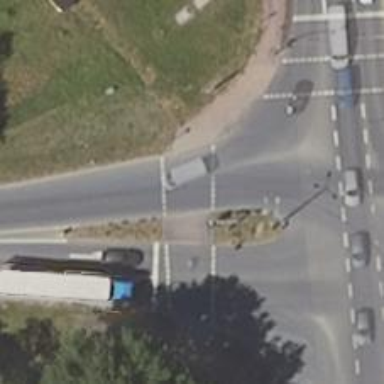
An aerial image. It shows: Crossing with traffic signals.